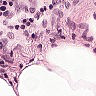
Metastatic tissue present: no